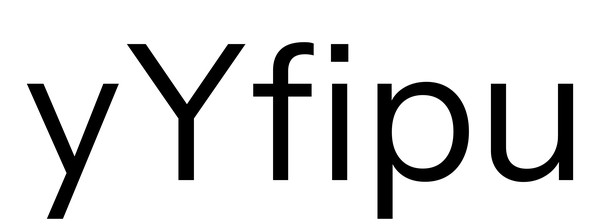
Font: InstrumentSans_Regular